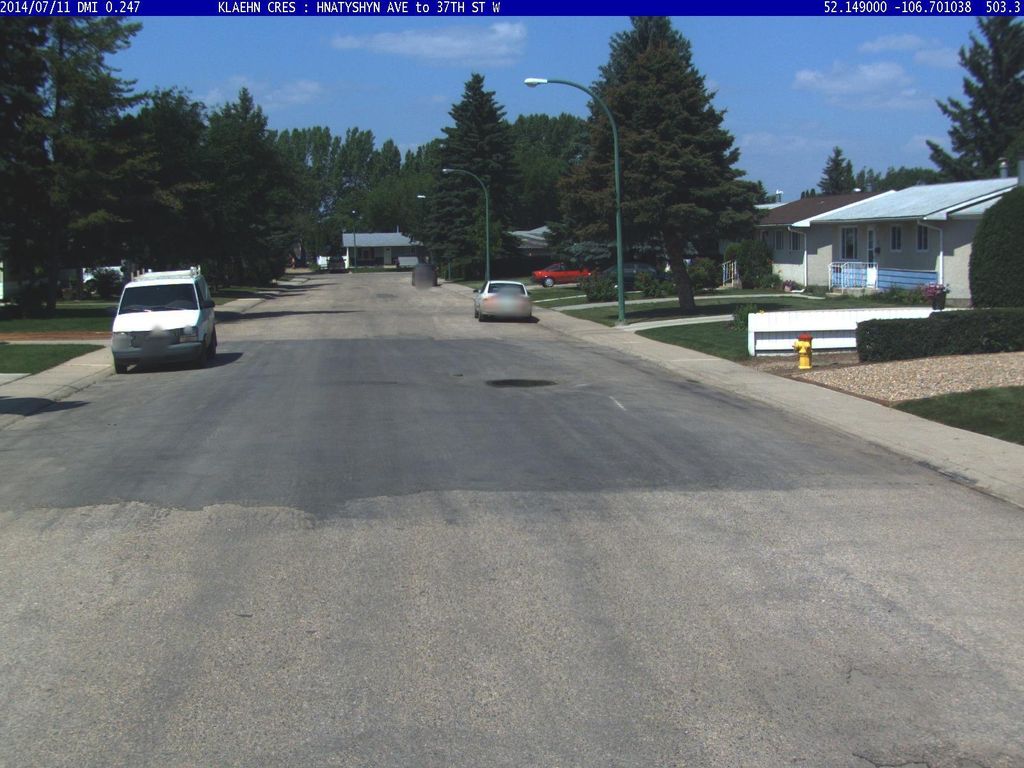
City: saskatoon